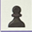
Piece: bP